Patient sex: M
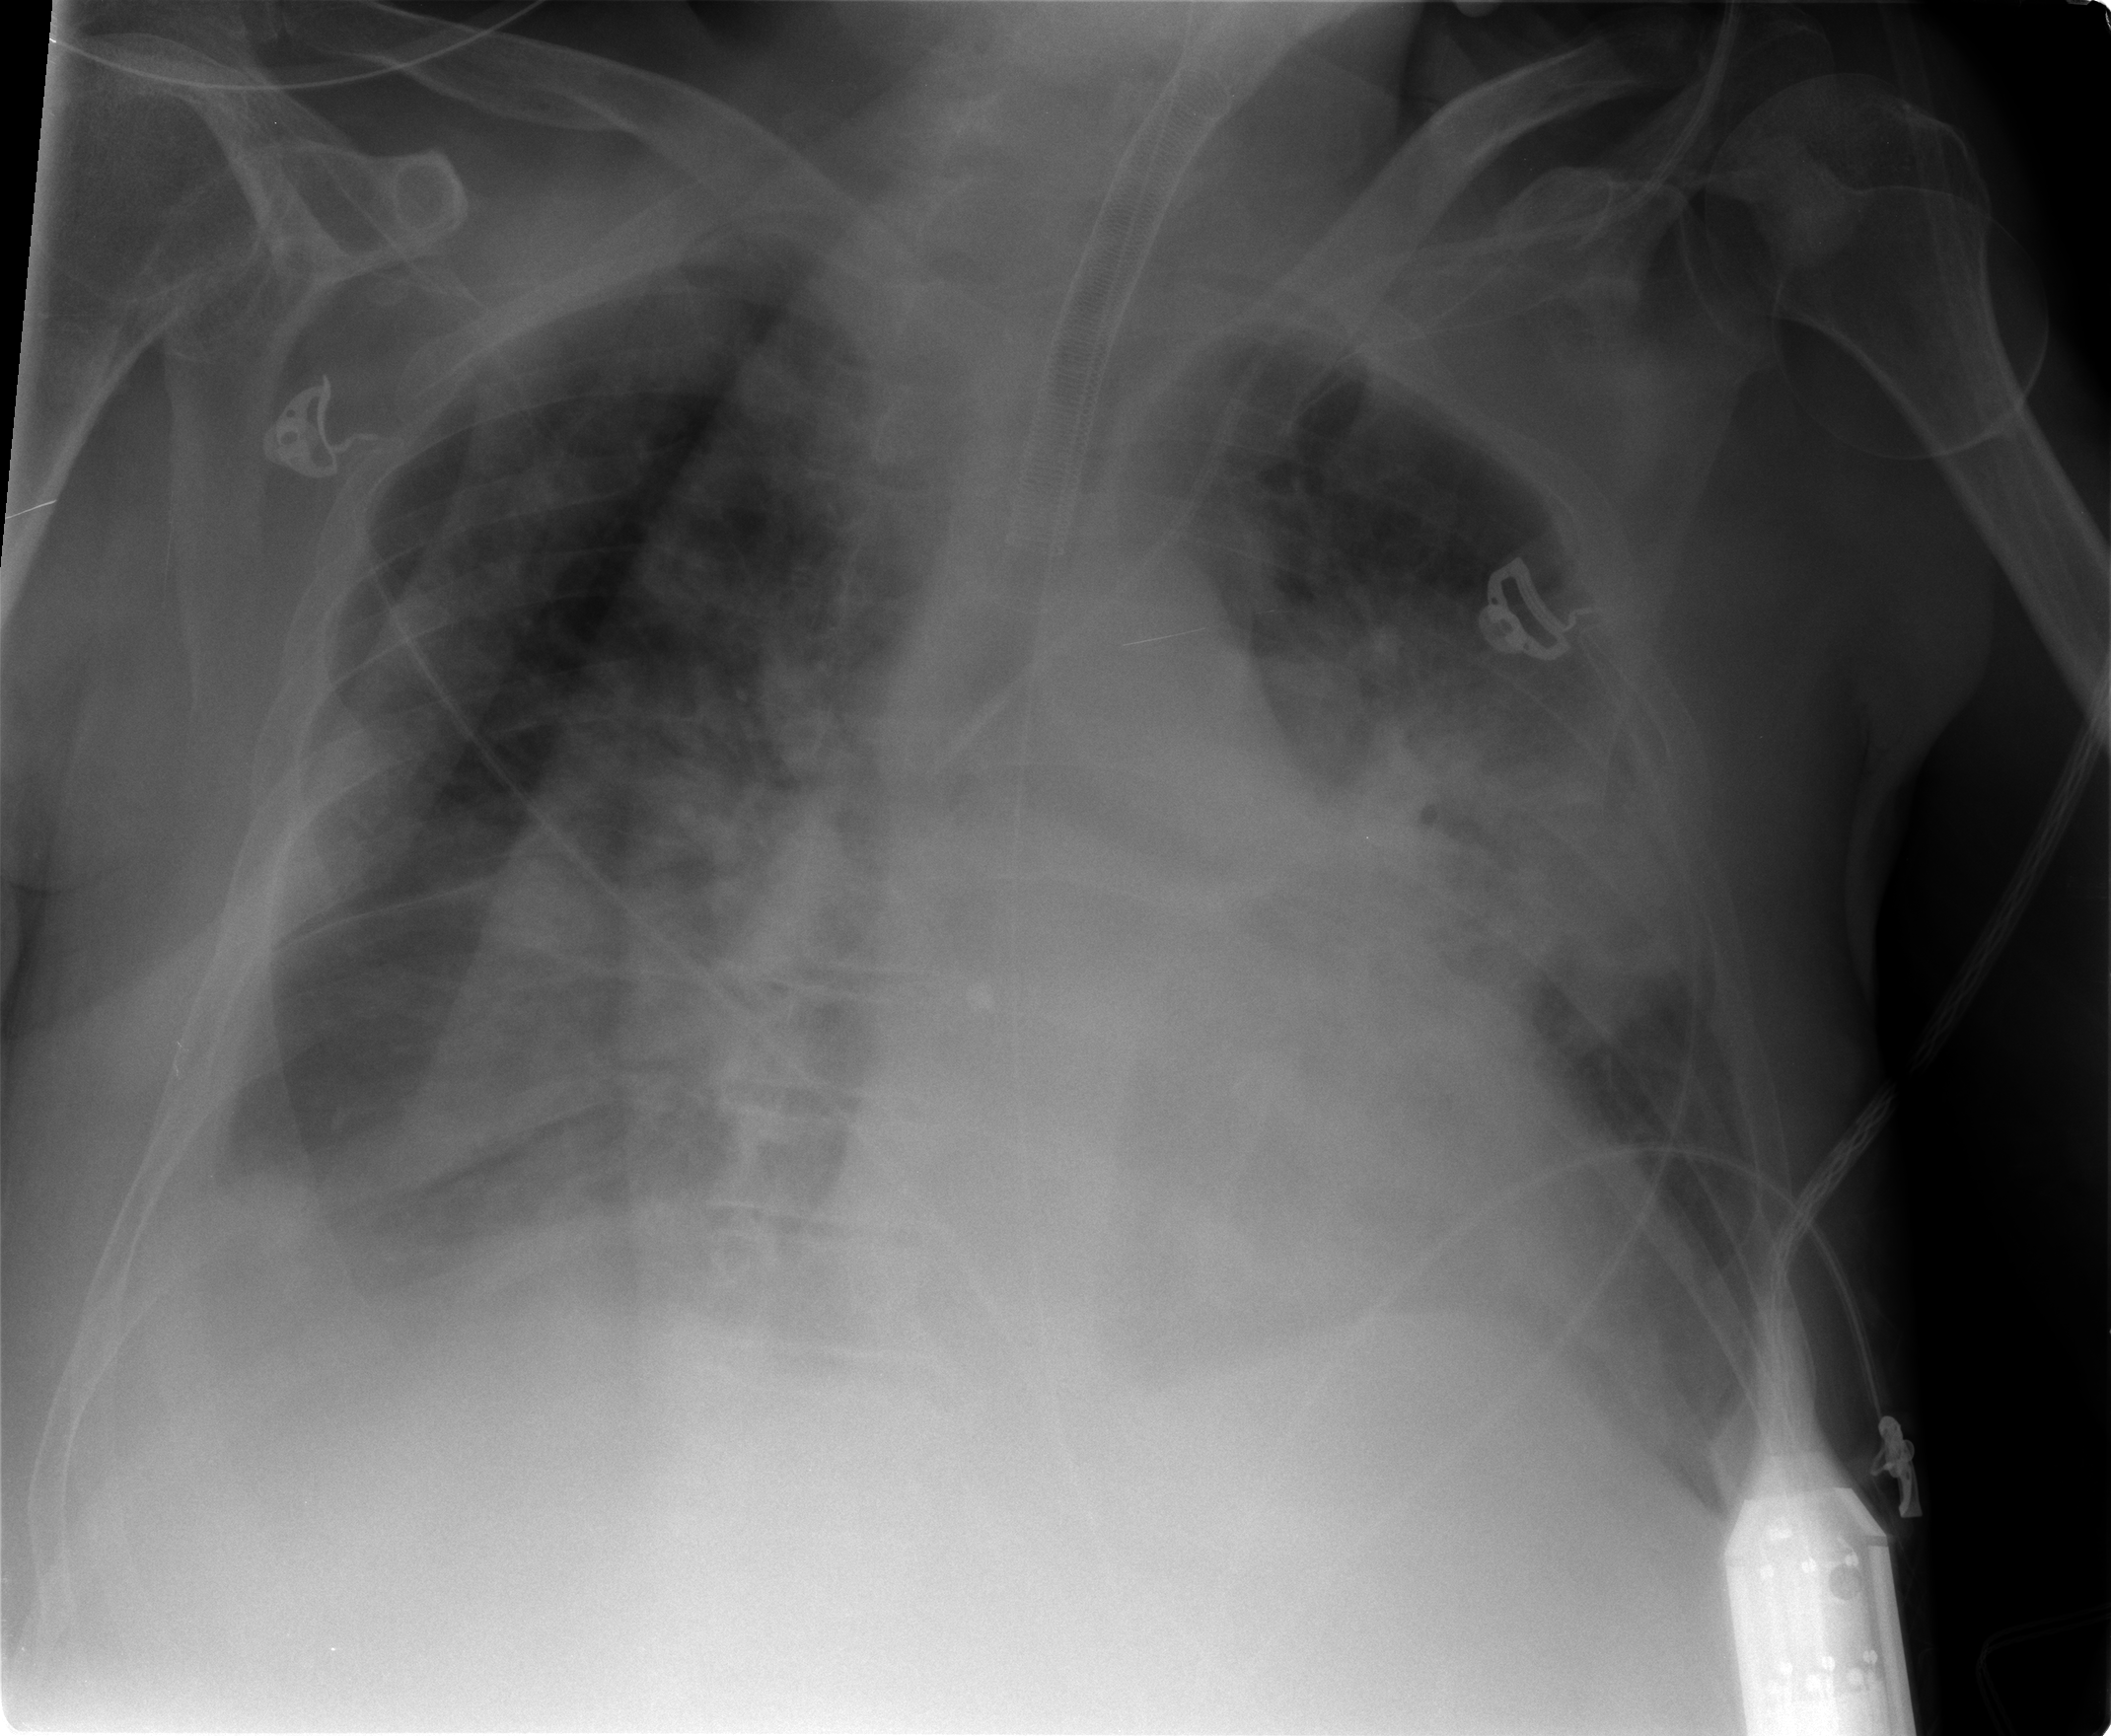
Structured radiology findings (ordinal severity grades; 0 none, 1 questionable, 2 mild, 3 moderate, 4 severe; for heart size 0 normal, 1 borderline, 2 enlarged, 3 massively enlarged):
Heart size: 1
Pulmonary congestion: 2
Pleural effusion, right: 2
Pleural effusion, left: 1
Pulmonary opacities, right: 2
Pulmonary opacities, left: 3
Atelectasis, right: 2
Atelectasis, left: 2